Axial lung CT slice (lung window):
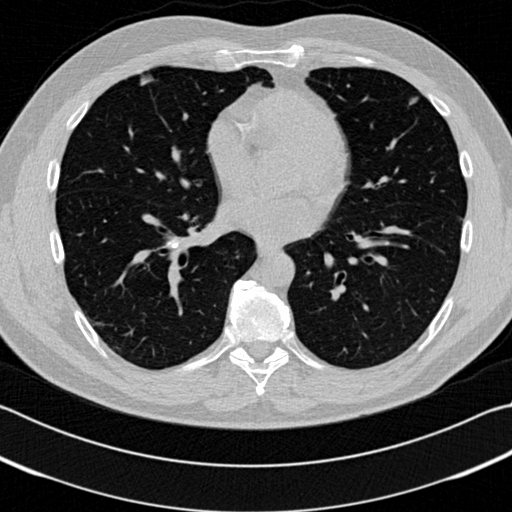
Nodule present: yes
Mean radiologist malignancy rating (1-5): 4